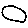
Label: circle